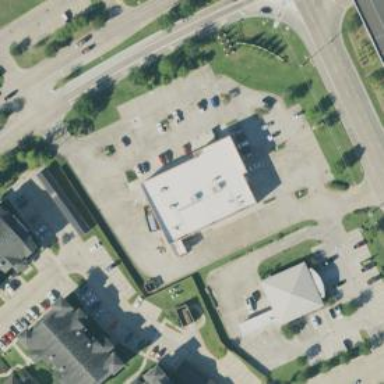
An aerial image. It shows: Building.